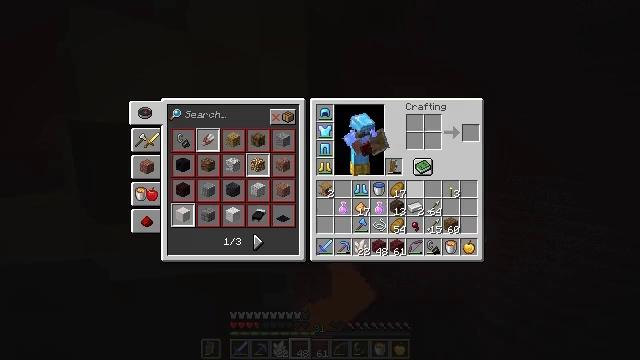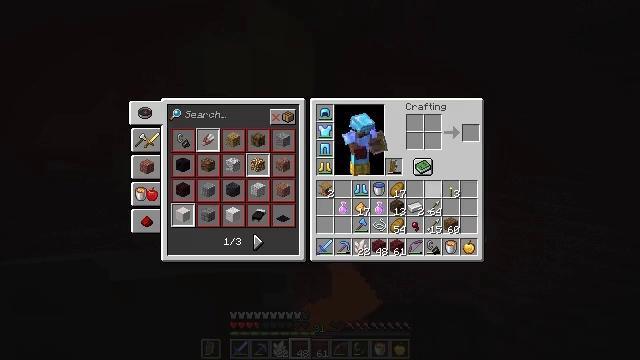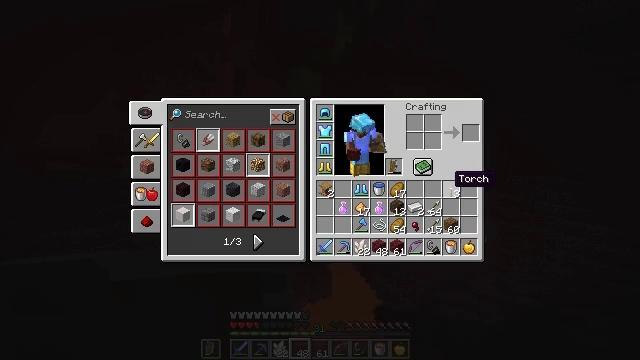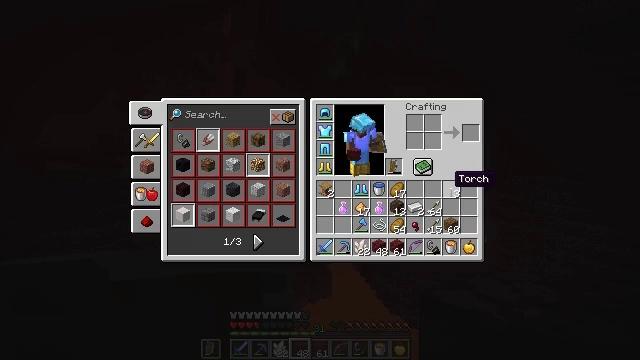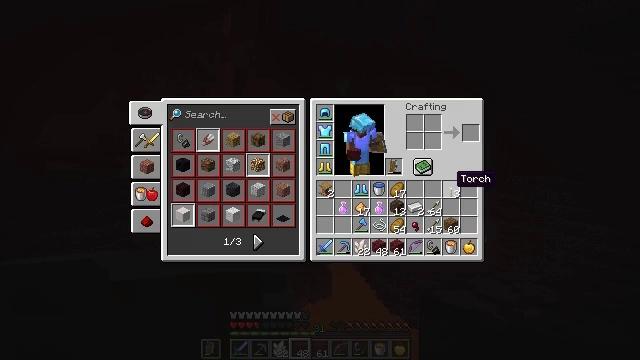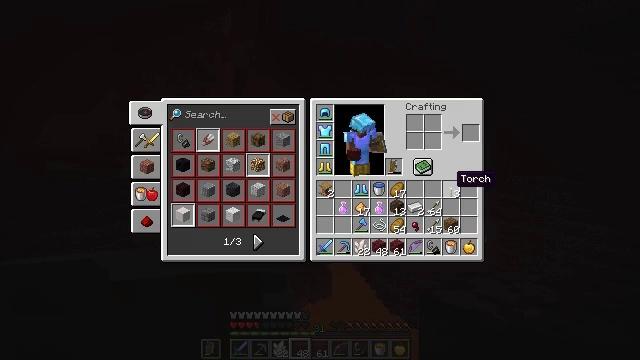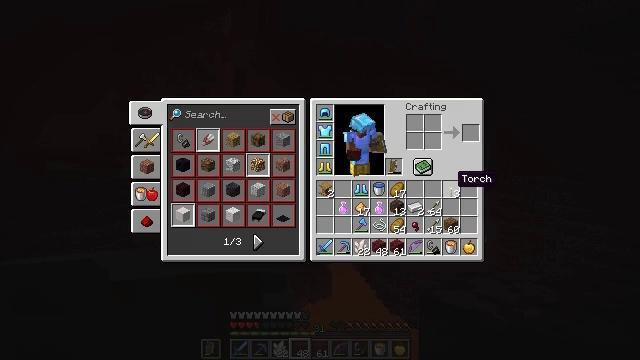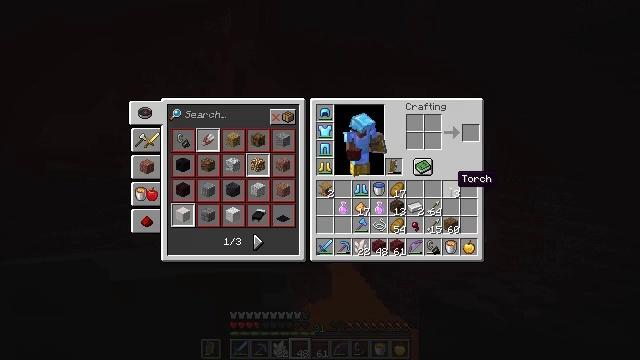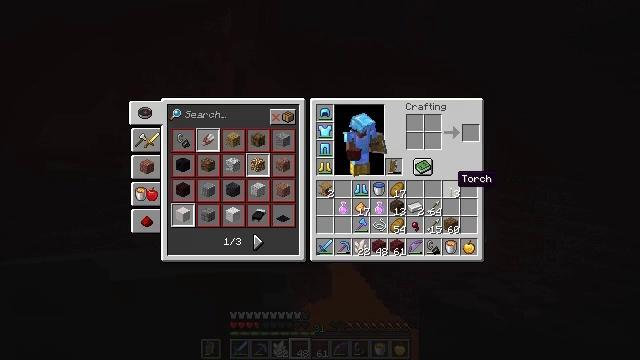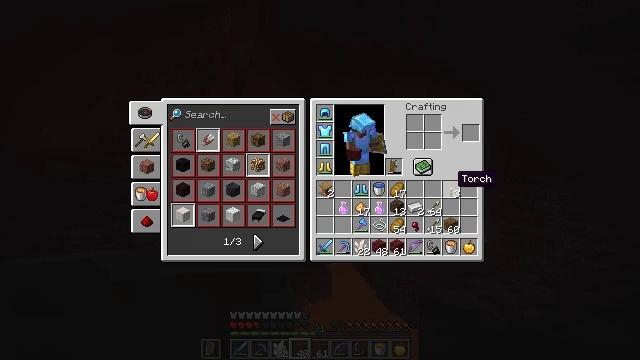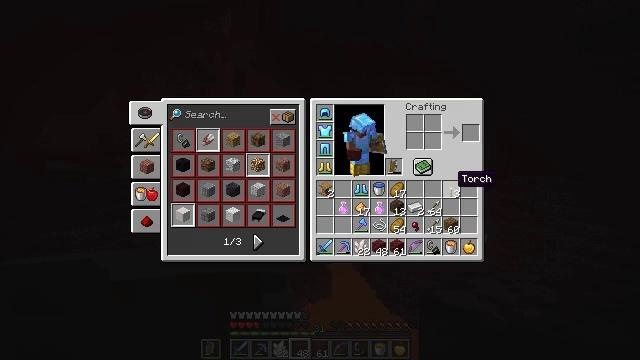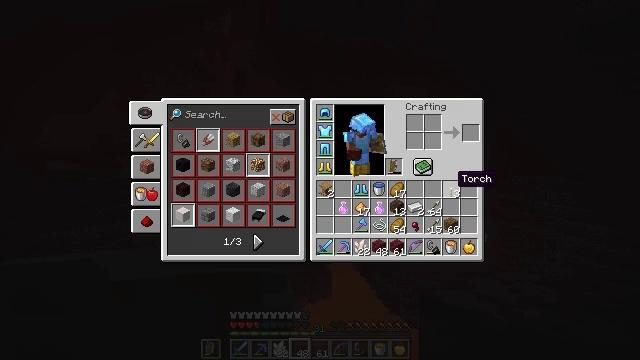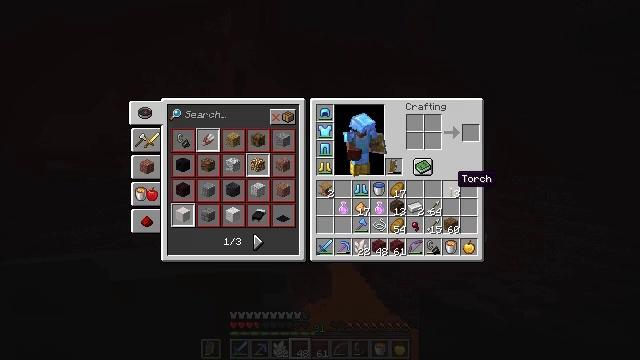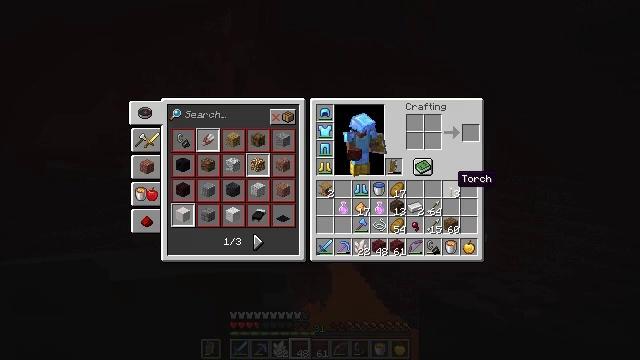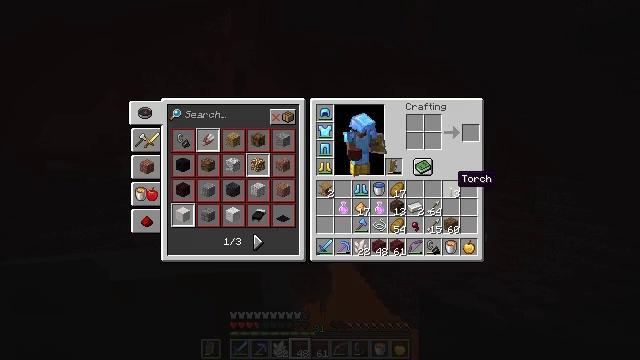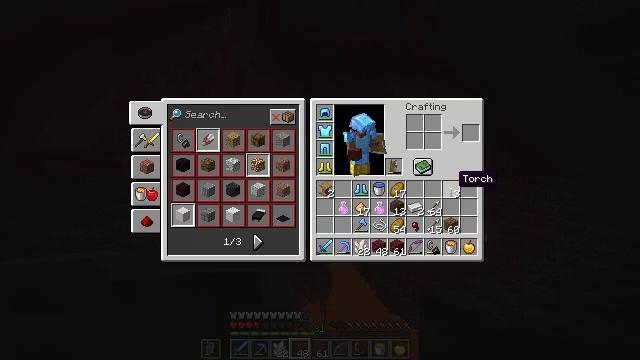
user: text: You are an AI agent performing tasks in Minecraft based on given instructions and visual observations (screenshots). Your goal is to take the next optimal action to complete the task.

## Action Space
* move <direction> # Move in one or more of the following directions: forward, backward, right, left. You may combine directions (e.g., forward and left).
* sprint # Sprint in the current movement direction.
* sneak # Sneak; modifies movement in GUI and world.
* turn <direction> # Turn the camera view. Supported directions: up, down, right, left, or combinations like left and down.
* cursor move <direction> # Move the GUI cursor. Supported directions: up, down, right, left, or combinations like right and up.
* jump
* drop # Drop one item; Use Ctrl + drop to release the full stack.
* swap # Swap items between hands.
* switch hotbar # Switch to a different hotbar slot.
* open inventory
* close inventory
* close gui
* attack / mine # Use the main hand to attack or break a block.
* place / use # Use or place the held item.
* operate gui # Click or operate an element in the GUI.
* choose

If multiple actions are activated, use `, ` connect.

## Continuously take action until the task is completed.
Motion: motion action
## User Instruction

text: Remove a torch from the inventory.
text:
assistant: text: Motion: sprint, cursor move right, open gui
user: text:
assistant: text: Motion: sprint, cursor move right
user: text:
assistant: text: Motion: sprint
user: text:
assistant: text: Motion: sprint
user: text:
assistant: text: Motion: sprint
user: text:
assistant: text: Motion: sprint
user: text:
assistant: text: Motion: sprint
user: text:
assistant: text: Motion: sprint
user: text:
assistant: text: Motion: sprint
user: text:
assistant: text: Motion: sprint
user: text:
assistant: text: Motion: sprint
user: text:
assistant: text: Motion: sprint
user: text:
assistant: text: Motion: sprint
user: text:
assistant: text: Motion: sprint
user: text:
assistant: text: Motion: sprint
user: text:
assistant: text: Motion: sprint
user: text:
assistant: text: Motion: sprint
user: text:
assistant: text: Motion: sprint
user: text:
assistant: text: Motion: sprint
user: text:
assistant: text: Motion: sprint
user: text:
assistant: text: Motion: sprint
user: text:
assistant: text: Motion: sprint
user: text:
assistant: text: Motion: sprint
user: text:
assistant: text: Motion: sprint
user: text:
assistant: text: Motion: sprint
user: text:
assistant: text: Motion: sprint
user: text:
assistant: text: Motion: sprint
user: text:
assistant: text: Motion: sprint
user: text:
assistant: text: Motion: sprint
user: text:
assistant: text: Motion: sprint